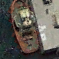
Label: Towing_vessel